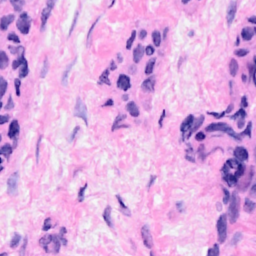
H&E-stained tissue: Breast